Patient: sex F, age 86
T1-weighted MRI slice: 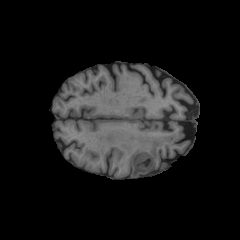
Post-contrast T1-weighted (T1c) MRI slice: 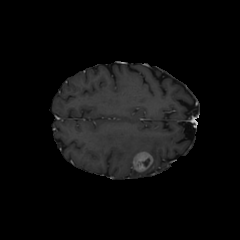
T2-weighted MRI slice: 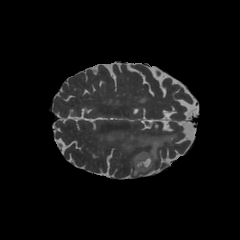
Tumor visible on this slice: yes
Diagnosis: Glioblastoma, IDH-wildtype
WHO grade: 4